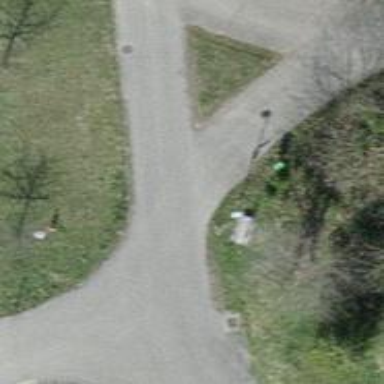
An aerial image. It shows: Brown bench in the vicinity.